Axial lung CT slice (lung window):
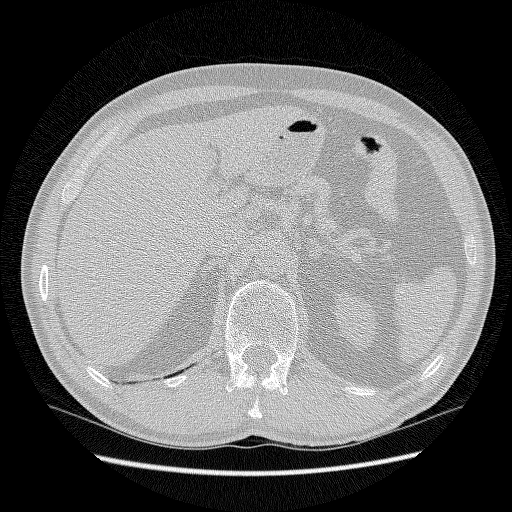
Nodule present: no